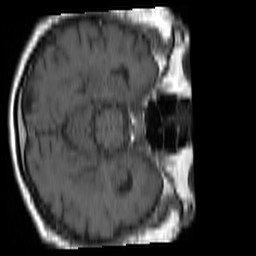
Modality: T1w
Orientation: axial
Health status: ill
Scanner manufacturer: siemens
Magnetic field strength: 1.5 T
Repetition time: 0.477 s
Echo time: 0.0082 s